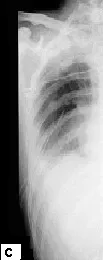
Computed tomography scan.
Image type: radiology (x_ray)